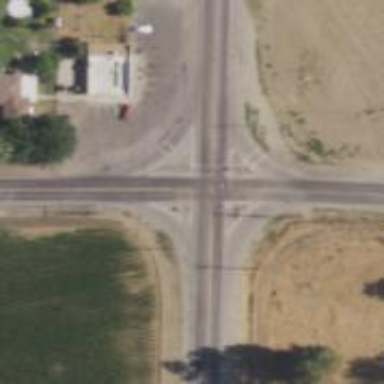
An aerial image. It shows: Uncontrolled crossing on the road.